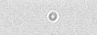
Label: camera_spot